Question: , I have problem with Swiper on JQM multipage document.
I'm using Swiper by <URL> in my JQM project.
I can have the slide display and working fine on my First Page of my Multipage JQM document structure. But when ever I try to put the slider to other JQM page other than the First Page, the slides 'Will Load and Display' BUT 'Not Working correctly'.
The loading error will cause incorrect width of the whole slider, the content/list not completely loaded and swipe gesture not working correctly, as it should stop at each slide when swipe/drag left-right.
Please help, thank you.
The following two example, first I load the Swiper on First Page of JQM document and its working as it should:
: <URL>
'''
<!DOCTYPE html><!--HTML5 doctype-->
<html>
<head>
<title>Your New Application</title>
<meta http-equiv="Content-type" content="text/html; charset=utf-8">
<meta name="viewport" content="width=device-width, initial-scale=1.0, maximum-scale=1.0, minimum-scale=1.0, user-scalable=0" />
<link rel="stylesheet" href="css/idangerous.swiper.css">
<link rel="stylesheet" href="css/idangerous.swiper.3dflow.css">
<link rel="stylesheet" href="css/normalize.css">
<link rel="stylesheet" href="css/appstore.css">
<link rel="stylesheet" href="css/jquery.mobile-1.4.0.css">
</head>
<body>
<!-- Start of first page -->
<div data-role="page" id="page1">
<div data-role="header">
<h1>Page One</h1>
</div><!-- /header -->
<div data-role="content">
<div class="swiper-container featured">
<div class="swiper-wrapper">
<div class="swiper-slide" style="background-image:url(img/big/1.jpg)">
</div>
<div class="swiper-slide" style="background-image:url(img/big/2.jpg)">
</div>
<div class="swiper-slide" style="background-image:url(img/big/3.jpg)">
</div>
<div class="swiper-slide" style="background-image:url(img/big/4.jpg)">
</div>
<div class="swiper-slide" style="background-image:url(img/big/5.jpg)">
</div>
<div class="swiper-slide" style="background-image:url(img/big/6.jpg)">
</div>
<div class="swiper-slide" style="background-image:url(img/big/7.jpg)">
</div>
<div class="swiper-slide" style="background-image:url(img/big/1.jpg)">
</div>
<div class="swiper-slide" style="background-image:url(img/big/2.jpg)">
</div>
<div class="swiper-slide" style="background-image:url(img/big/3.jpg)">
</div>
<div class="swiper-slide" style="background-image:url(img/big/4.jpg)">
</div>
<div class="swiper-slide" style="background-image:url(img/big/5.jpg)">
</div>
<div class="swiper-slide" style="background-image:url(img/big/6.jpg)">
</div>
<div class="swiper-slide" style="background-image:url(img/big/7.jpg)">
</div>
</div>
</div>
<p>I'm first in the source order so I'm shown as the page.</p>
<p>View internal page called <a href="#page2">Page Two</a></p>
</div><!-- /content -->
<div data-role="footer">
<h4>Page Footer</h4>
</div><!-- /footer -->
</div><!-- /page -->
<!-- Start of second page -->
<div data-role="page" id="page2">
<div data-role="header">
<h1>Page Two</h1>
</div><!-- /header -->
<div data-role="content">
<p>I'm the second in the source order so I'm hidden when the page loads. I'm just shown if a link that references my id is beeing clicked.</p>
<p><a href="#page1">Back to Page One</a></p>
</div><!-- /content -->
<div data-role="footer">
<h4>Page Footer</h4>
</div><!-- /footer -->
</div><!-- /page -->
<!-- content goes here-->
<script src="js/jquery.min.js"></script>
<script src="js/jquery.mobile-1.4.0.min.js"></script>
<!-- Don't forget to get the latest Swiper and scrollbar version here-->
<script src="js/idangerous.swiper-2.0.min.js"></script>
<script src="js/idangerous.swiper.3dflow-2.0.js"></script>
<script src="js/appstore.js"></script>
</body>
</html>
'''
<URL>
after moved the Swiper DIV to Page Two:
'''
<!DOCTYPE html><!--HTML5 doctype-->
<html>
<head>
<title>Your New Application</title>
<meta http-equiv="Content-type" content="text/html; charset=utf-8">
<meta name="viewport" content="width=device-width, initial-scale=1.0, maximum-scale=1.0, minimum-scale=1.0, user-scalable=0" />
<link rel="stylesheet" href="css/idangerous.swiper.css">
<link rel="stylesheet" href="css/idangerous.swiper.3dflow.css">
<link rel="stylesheet" href="css/normalize.css">
<link rel="stylesheet" href="css/appstore.css">
<link rel="stylesheet" href="css/jquery.mobile-1.4.0.css">
</head>
<body>
<!-- Start of first page -->
<div data-role="page" id="page1">
<div data-role="header">
<h1>Page One</h1>
</div><!-- /header -->
<div data-role="content">
<p>I'm first in the source order so I'm shown as the page.</p>
<p>View internal page called <a href="#page2">Page Two</a></p>
</div><!-- /content -->
<div data-role="footer">
<h4>Page Footer</h4>
</div><!-- /footer -->
</div><!-- /page -->
<!-- Start of second page -->
<div data-role="page" id="page2">
<div data-role="header">
<h1>Page Two</h1>
</div><!-- /header -->
<div data-role="content">
<div class="swiper-container featured">
<div class="swiper-wrapper">
<div class="swiper-slide" style="background-image:url(img/big/1.jpg)">
</div>
<div class="swiper-slide" style="background-image:url(img/big/2.jpg)">
</div>
<div class="swiper-slide" style="background-image:url(img/big/3.jpg)">
</div>
<div class="swiper-slide" style="background-image:url(img/big/4.jpg)">
</div>
<div class="swiper-slide" style="background-image:url(img/big/5.jpg)">
</div>
<div class="swiper-slide" style="background-image:url(img/big/6.jpg)">
</div>
<div class="swiper-slide" style="background-image:url(img/big/7.jpg)">
</div>
<div class="swiper-slide" style="background-image:url(img/big/1.jpg)">
</div>
<div class="swiper-slide" style="background-image:url(img/big/2.jpg)">
</div>
<div class="swiper-slide" style="background-image:url(img/big/3.jpg)">
</div>
<div class="swiper-slide" style="background-image:url(img/big/4.jpg)">
</div>
<div class="swiper-slide" style="background-image:url(img/big/5.jpg)">
</div>
<div class="swiper-slide" style="background-image:url(img/big/6.jpg)">
</div>
<div class="swiper-slide" style="background-image:url(img/big/7.jpg)">
</div>
</div>
</div>
<p>I'm the second in the source order so I'm hidden when the page loads. I'm just shown if a link that references my id is beeing clicked.</p>
<p><a href="#page1">Back to Page One</a></p>
</div><!-- /content -->
<div data-role="footer">
<h4>Page Footer</h4>
</div><!-- /footer -->
</div><!-- /page -->
<!-- content goes here-->
<script src="js/jquery.min.js"></script>
<script src="js/jquery.mobile-1.4.0.min.js"></script>
<!-- Don't forget to get the latest Swiper and scrollbar version here-->
<script src="js/idangerous.swiper-2.0.min.js"></script>
<script src="js/idangerous.swiper.3dflow-2.0.js"></script>
<script src="js/appstore.js"></script>
</body>
</html>
'''
'''
$(function(){
//Featured Slide
var featuredSwiper = $('.featured').swiper({
slidesPerView:'auto',
centeredSlides: true,
initialSlide:7,
tdFlow: {
rotate : 30,
stretch :10,
depth: 150
}
})
//Thumbs
$('.thumbs-cotnainer').each(function(){
$(this).swiper({
slidesPerView:'auto',
offsetPxBefore:25,
offsetPxAfter:10,
calculateHeight: true
})
})
//Banners
$('.banners-container').each(function(){
$(this).swiper({
slidesPerView:'auto',
offsetPxBefore:25,
offsetPxAfter:10
})
})
})
'''

'''
<!DOCTYPE html><!--HTML5 doctype-->
<html>
<head>
<title>Your New Application</title>
<meta http-equiv="Content-type" content="text/html; charset=utf-8">
<meta name="viewport" content="width=device-width, initial-scale=1.0, maximum-scale=1.0, minimum-scale=1.0, user-scalable=0" />
<script src="js/jquery.min.js"></script>
<script src="js/jquery.mobile-1.4.0.min.js"></script>
<!-- Don't forget to get the latest Swiper and scrollbar version here-->
<script src="js/idangerous.swiper-2.0.min.js"></script>
<script src="js/idangerous.swiper.3dflow-2.0.js"></script>
<!-- <script src="js/appstore.js"></script>-->
<script>
$(document).on("pagecontainerbeforehide", function (e, ui) {
var activeP = ui.nextPage;
var activeID = ui.nextPage[0].id;
if (activeID == "page2" && $(".swiper-container", activeP).length === 0) {
$("body .swiper-container")
.removeClass("swiper-hidden")
.prependTo($(".ui-content", activeP));
}
});
</script>
<link rel="stylesheet" href="css/idangerous.swiper.css">
<link rel="stylesheet" href="css/idangerous.swiper.3dflow.css">
<link rel="stylesheet" href="css/normalize.css">
<link rel="stylesheet" href="css/appstore.css">
<link rel="stylesheet" href="css/jquery.mobile-1.4.0.css">
</head>
<body>
<!-- Start of first page -->
<div data-role="page" id="page1">
<div data-role="header">
<h1>Page One</h1>
</div>
<!-- /header -->
<div data-role="content">
<p>I'm first in the source order so I'm shown as the page.</p>
<p>View Slider on <a href="#page2">Page Two</a>
</p>
</div>
<!-- /content -->
<div data-role="footer">
<h4>Page Footer</h4>
</div>
<!-- /footer -->
</div>
<!-- /page -->
<!-- Start of second page -->
<div data-role="page" id="page2">
<div data-role="header">
<h1>Page Two</h1>
</div>
<!-- /header -->
<div data-role="content">
<p>I'm the second in the source order so I'm hidden when the page loads. I'm just shown if a link that references my id is beeing clicked.</p>
<p><a href="#page1">Back to Page One</a>
</p>
</div>
<!-- /content -->
<div data-role="footer">
<h4>Page Footer</h4>
</div>
<!-- /footer -->
</div>
<!-- /page -->
<!-- content goes here-->
<div class="swiper-container featured swiper-hidden">
<div class="swiper-wrapper">
<div class="swiper-slide" style="background-image:url(http://furkidtag.com/img/big/1.jpg)"></div>
<div class="swiper-slide" style="background-image:url(http://furkidtag.com/img/big/2.jpg)"></div>
<div class="swiper-slide" style="background-image:url(http://furkidtag.com/img/big/3.jpg)"></div>
<div class="swiper-slide" style="background-image:url(http://furkidtag.com/img/big/4.jpg)"></div>
<div class="swiper-slide" style="background-image:url(http://furkidtag.com/img/big/5.jpg)"></div>
<div class="swiper-slide" style="background-image:url(http://furkidtag.com/img/big/6.jpg)"></div>
<div class="swiper-slide" style="background-image:url(http://furkidtag.com/img/big/7.jpg)"></div>
<div class="swiper-slide" style="background-image:url(http://furkidtag.com/img/big/1.jpg)"></div>
<div class="swiper-slide" style="background-image:url(http://furkidtag.com/img/big/2.jpg)"></div>
<div class="swiper-slide" style="background-image:url(http://furkidtag.com/img/big/3.jpg)"></div>
<div class="swiper-slide" style="background-image:url(http://furkidtag.com/img/big/4.jpg)"></div>
<div class="swiper-slide" style="background-image:url(http://furkidtag.com/img/big/5.jpg)"></div>
<div class="swiper-slide" style="background-image:url(http://furkidtag.com/img/big/6.jpg)"></div>
<div class="swiper-slide" style="background-image:url(http://furkidtag.com/img/big/7.jpg)"></div>
</div>
</div>
</body>
</html>
'''
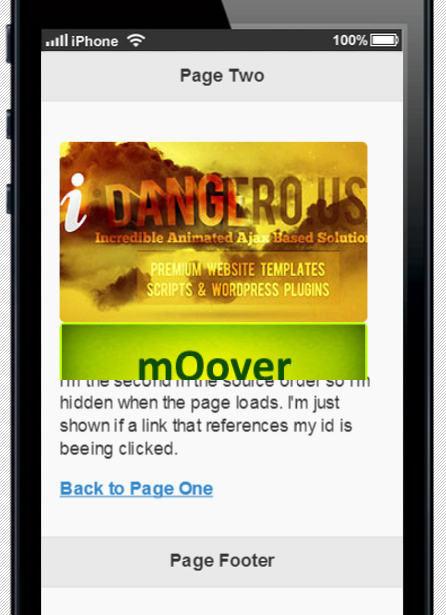
Answer: You need to initialize "swiper" on 'pagecontainershow' event. This event cant be bound to a specific page, so you need to retrieve 's id and compare it with id of the page containing "swiper".
Place the below code in 'head' and don't wrap it in '$(function () {});'.
'''
$(document).on("pagecontainershow", function () {
$.mobile.pageContainer.pagecontainer("getActivePage").find('.featured').swiper({
slidesPerView: 'auto',
centeredSlides: true,
initialSlide: 7,
tdFlow: {
rotate: 30,
stretch: 10,
depth: 150
}
});
});
'''
> <URL>
To retrieve 's id
'''
$(document).on("pagecontainershow", function () {
/* page's object */
var active = $.mobile.pageContainer.pagecontainer("getActivePage");
/* page's id */
var activePage = $.mobile.pageContainer.pagecontainer("getActivePage")[0].id;
if( activePage == "targetPageID") {
$(".featured", active).swiper({
slidesPerView: 'auto',
centeredSlides: true,
initialSlide: 7,
tdFlow: {
rotate: 30,
stretch: 10,
depth: 150
}
});
}
});
'''
> <URL>